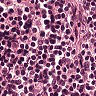
Metastatic tissue present: no